Interaction volume radius: 5 \u00c5
Interaction volume height: 30 \u00c5
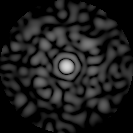
Disorder parameter: 0.8052